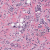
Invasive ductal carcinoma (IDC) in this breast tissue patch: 1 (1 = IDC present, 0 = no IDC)